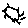
Label: sun